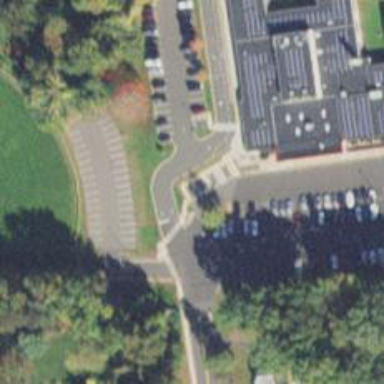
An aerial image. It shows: Parking space is available.